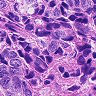
Metastatic tissue present: yes